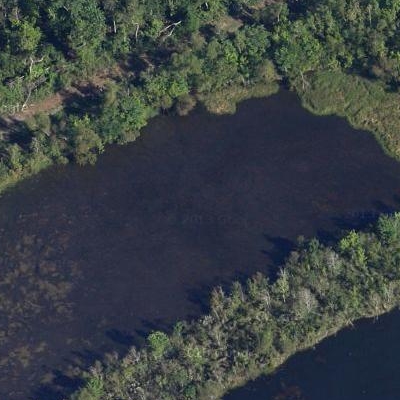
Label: RiverLake